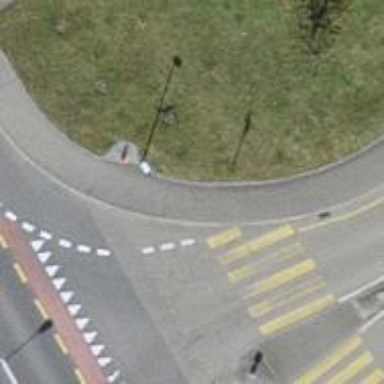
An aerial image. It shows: Footway with zebra crossing.